Question: I made a program that allows me to make fontmap textures. Most characters on the resulting picture end up correctly, except for some exceptions that bring some problems, as shown in the magnified screenshot below: (Font used is 'Arial Narrow' with a 'FontStyles.Bold')

As you can see, some anti-aliasing pixels have somehow made it into the block for the character "i", and this is not acceptable for the engine I'm working with.
I'm using the following code to render the characters:
'''
using (Graphics g = Graphics.FromImage(bmp)) {
g.TextRenderingHint = System.Drawing.Text.TextRenderingHint.AntiAliasGridFit;
Font font = new Font(FontFamily.Families[listFonts.SelectedIndex],
(float)numSize.Value, checkBold.Checked ? FontStyle.Bold : FontStyle.Regular);
Size cellSize = GetCellSize(g, textCharSet.Text, font);
sizeCellSize = cellSize;
labelCellSize.Text = cellSize.Width + ", " + cellSize.Height;
int iColumn = 0;
int iRow = 0;
string strText = textCharSet.Text;
for (int i = 0; i < strText.Length; i++) {
char c = strText[i];
// ignore carriage returns
if (c == '
') {
continue;
}
// handle newline
if (c == '
') {
iColumn = 0;
iRow++;
continue;
}
// get single character size
SizeF singleCharSize = g.MeasureString("" + c, font);
// get shadow values
int iShadowX = (int)numShadowX.Value;
int iShadowY = (int)numShadowY.Value;
// render cell preview
if (bPreview) {
g.FillRectangle(i % 2 == 0 ? Brushes.DarkMagenta : Brushes.Fuchsia,
new Rectangle(iColumn * cellSize.Width, iRow * cellSize.Height, cellSize.Width, cellSize.Height));
}
// render shadow of character if needed
if (checkShadow.Checked && (iShadowX != 0 || iShadowY != 0)) {
g.DrawString("" + c, font, Brushes.Black, new PointF(
iColumn * cellSize.Width + Math.Max(0, iShadowX),
iRow * cellSize.Height + Math.Max(0, iShadowY)), StringFormat.GenericTypographic);
}
// render character
g.DrawString("" + c, font, Brushes.White, new PointF(
iColumn * cellSize.Width + -Math.Min(0, iShadowX),
iRow * cellSize.Height + -Math.Min(0, iShadowY)), StringFormat.GenericTypographic);
iColumn++;
}
}
'''
I have set 'TextRenderingHint' before to fix some problems, but it doesn't seem to fix all of them.
Why does the 'j' get partially rendered inside of the 'i' block, and how can I prevent this from happening while remaining the anti aliasing?
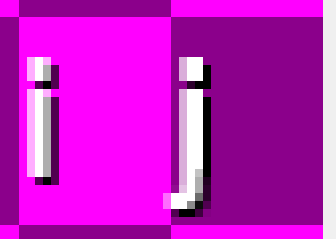
Answer: My suggestion is to create an area larger than you need for each glyph as a separate graphics object, then render the glyph to the centre of the target graphics object. You could use 'MeasureString' and then add a buffer value of a few pixels around the object.
Once you've done this, you will need to find the extents of the rendered glyphs anti-aliased pixels, so I assume that will be all pixels that don't have a zero alpha value. Once you've found this you can calculate the "used" area in your target and render it onto the main graphics object in the required location.
I can't give you code though as I don't have much experience with the 'Graphics' object in .NET